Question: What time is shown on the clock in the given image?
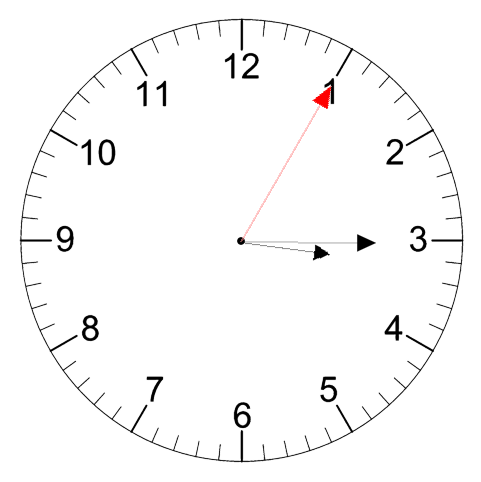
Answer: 03:15:05